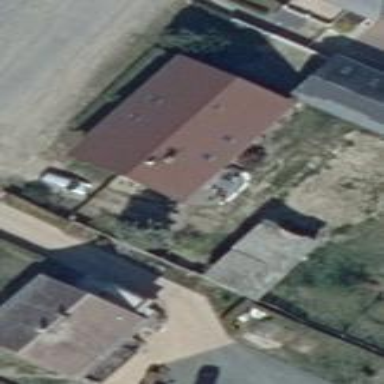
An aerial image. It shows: House with gabled roof oriented along the building.